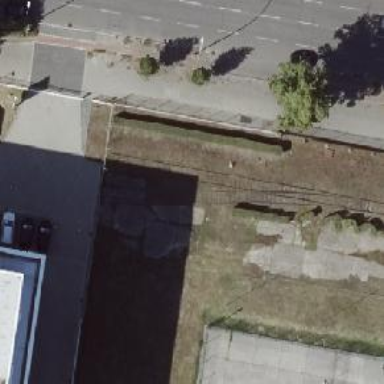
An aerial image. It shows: Abandoned railway.